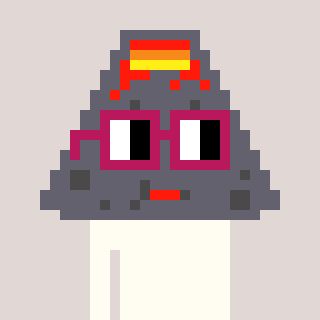
a pixel art character with square dark red glasses, a volcano-shaped head and a slimegreen-colored body on a warm background